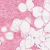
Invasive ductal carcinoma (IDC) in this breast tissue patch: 0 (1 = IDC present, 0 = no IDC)